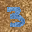
Label: 3